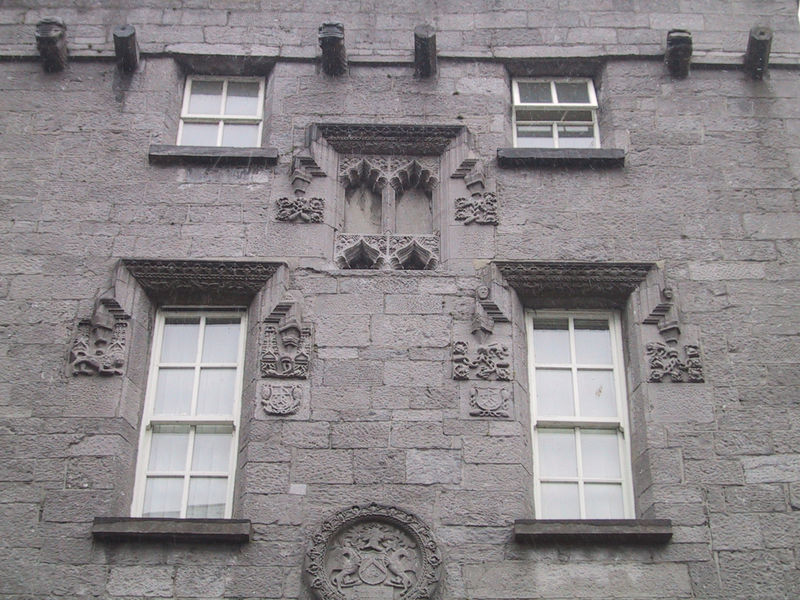
Titel: Lynch’s Castle; Turmhaus in Galway
Standort: Galway, St. Nicholas (EU - IR)
Schlagwörter: wasser, fenster, schmuck, gebäude, haus, schloss, ornament, wand, architektur, gesicht, stein, steine, kirche, pferde, rund, skulptur, relief, fassade, giebel, mauer, vorsprung, detail, stuck, balken, tor, foto, fotografie, roh, burg, fensterkreuz, sprossen, festung, schwarz-weiß, waffen, photo, wappen, sims, putz, quader, simse, gothik, wasserspeier, drachen, fester, baukunst, holzträger, reflief, potographie, logo, scheinfenster, g, zirde, rrelief, renaissancew, steinmetzer